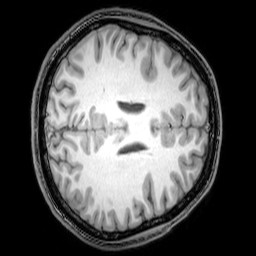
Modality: T1w
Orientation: axial
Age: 20
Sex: male
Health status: healthy
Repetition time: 0.081 s
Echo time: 0.037 s